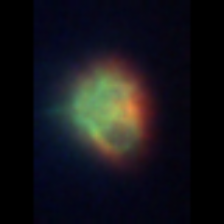
Taxon: Ciliates
Group: Other